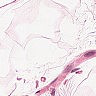
Metastatic tissue present: no